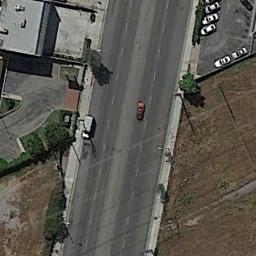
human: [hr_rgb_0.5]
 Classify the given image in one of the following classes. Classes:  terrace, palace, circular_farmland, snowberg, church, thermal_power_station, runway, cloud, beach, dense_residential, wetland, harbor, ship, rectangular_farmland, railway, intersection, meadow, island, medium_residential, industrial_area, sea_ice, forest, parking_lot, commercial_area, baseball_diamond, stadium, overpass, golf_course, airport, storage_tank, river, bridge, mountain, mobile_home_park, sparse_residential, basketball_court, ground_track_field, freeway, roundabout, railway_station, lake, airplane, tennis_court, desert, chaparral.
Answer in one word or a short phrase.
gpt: freeway